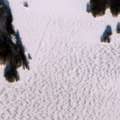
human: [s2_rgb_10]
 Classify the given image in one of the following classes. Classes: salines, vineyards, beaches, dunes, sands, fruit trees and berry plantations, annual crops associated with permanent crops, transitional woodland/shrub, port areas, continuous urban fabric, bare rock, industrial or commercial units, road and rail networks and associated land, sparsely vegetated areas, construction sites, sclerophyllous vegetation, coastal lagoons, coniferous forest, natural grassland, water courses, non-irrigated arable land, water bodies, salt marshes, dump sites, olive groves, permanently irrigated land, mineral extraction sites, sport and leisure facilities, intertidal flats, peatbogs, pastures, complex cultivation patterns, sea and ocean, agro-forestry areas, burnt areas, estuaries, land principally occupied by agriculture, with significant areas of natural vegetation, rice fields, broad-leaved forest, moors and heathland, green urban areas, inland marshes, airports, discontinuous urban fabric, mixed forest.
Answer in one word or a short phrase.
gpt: coniferous forest, mixed forest, water bodies